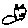
Label: cat